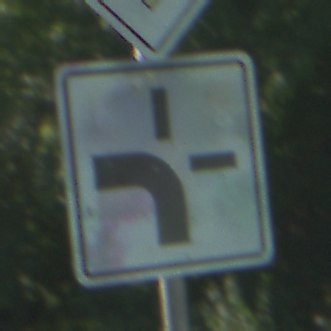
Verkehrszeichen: VerlaufVorfahrtsstrasse1
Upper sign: Vorfahrtsstrasse
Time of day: MorningAfternoon
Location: Outdoor (Nature)
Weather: Clear
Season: NotSpecified
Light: Natural